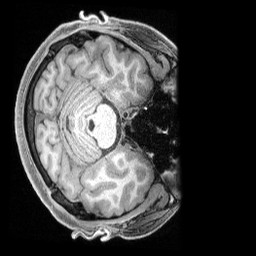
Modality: T1w
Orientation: axial
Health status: healthy
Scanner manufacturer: siemens
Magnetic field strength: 3 T
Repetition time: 2.4 s
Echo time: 0.00201 s